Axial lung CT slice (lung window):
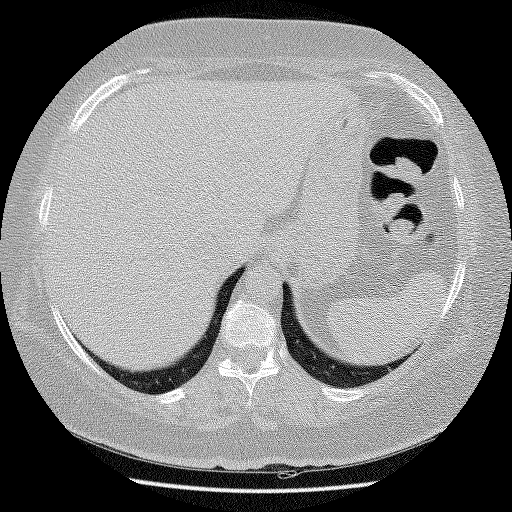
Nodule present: no